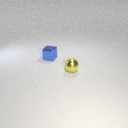
small blue metal cube to the left of small yellow metal sphere